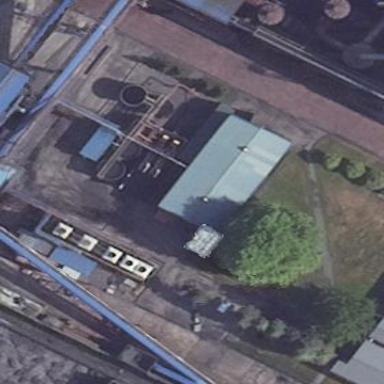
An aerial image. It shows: Industrial building.